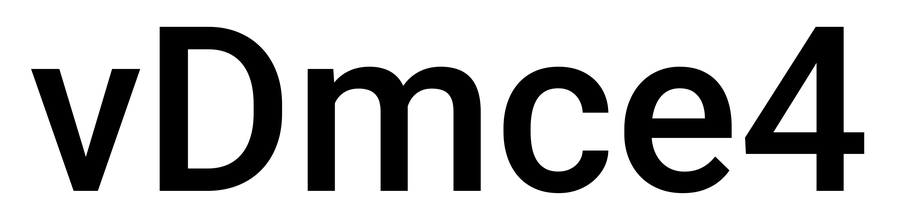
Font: Roboto_Medium